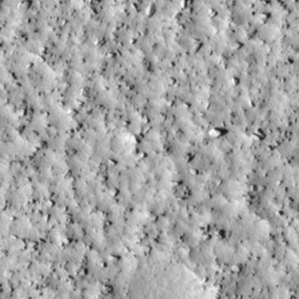
Label: non_frost